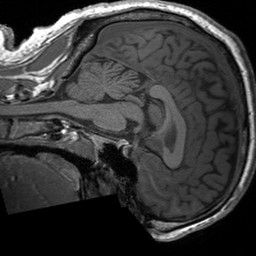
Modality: T1w
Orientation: sagittal
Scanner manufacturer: siemens
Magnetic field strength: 3 T
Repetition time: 1.54 s
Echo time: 0.00234 s